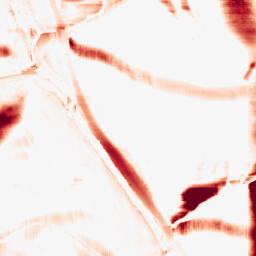
Category: morphological
Decomposition family: morphological_rect
Decomposition parameters: operation: opening
width: 50
height: 20
Upsampling method: lanczos
Upsampling parameters: scale: 2
Upsampling scale: 2